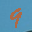
Label: 9